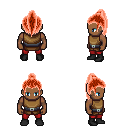
a pixel art fantasy rpg character, male body template, human, dark skin, leather chest armor, red pants, red long topknot hairstyle, black shoes, four views (front, back, left, right), 2x2 character sprite sheet, small pixel art, hard edges, no anti-aliasing